Question: What is the proper way to re-create a subtle inner outline like the following that works cross-browser?

Currently, I've an outer div and an inner div which both have a border of different color. Is there a solution that only uses one div and not two?
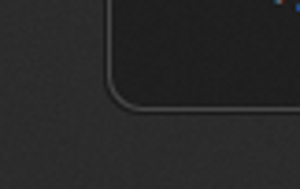
Answer: <URL>
What I usually do for this type of approach is make a div container with a border and a padding. And then I will have a div inner with a border. This way the container can hold the outer border and the contained border colors. And your inner div can hold the inner border color.
html
'''
<div class="outer">
<div class="inner">
<div class="content">
Just some text.<br>
Could be other stuff,<hr>
In here too.
</div>
</div>
</div>
'''
css
'''
body{
background-color:#545454;
}
.outer{
border: 2px solid black;
padding: 3px;
border-radius:4px;
width:200px;
height:200px;
background-color:#858585;
}
.inner{
background-color:#545454;
width:196px;
height:196px;
border-radius:4px;
border:2px solid black;
}
.content{
color:white;
padding:5px;
}
'''